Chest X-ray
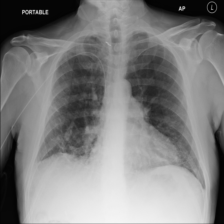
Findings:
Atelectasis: negative
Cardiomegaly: negative
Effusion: negative
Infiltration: negative
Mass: negative
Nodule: negative
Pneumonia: negative
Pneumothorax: negative
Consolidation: negative
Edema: negative
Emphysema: negative
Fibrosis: negative
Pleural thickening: negative
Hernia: negative